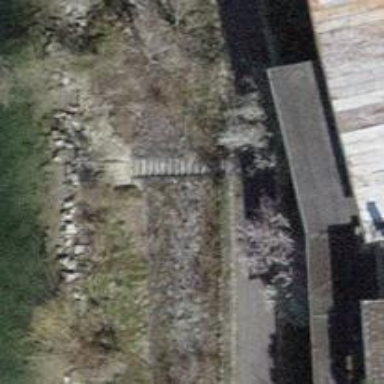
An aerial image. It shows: Stone steps along the road.